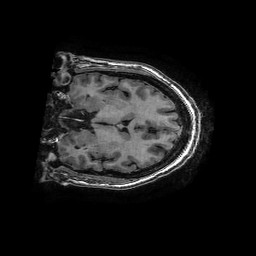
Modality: T1w
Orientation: coronal
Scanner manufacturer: ge
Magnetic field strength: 3 T
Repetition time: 0.00904 s
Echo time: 0.0035 s